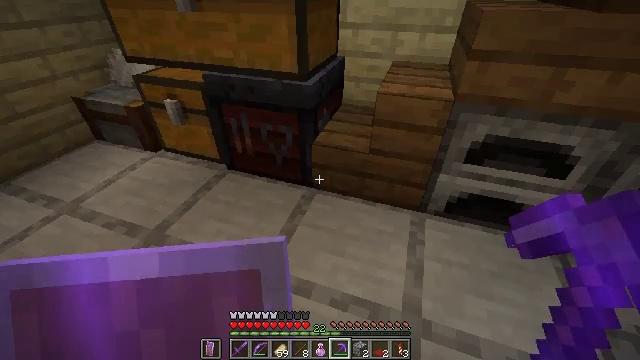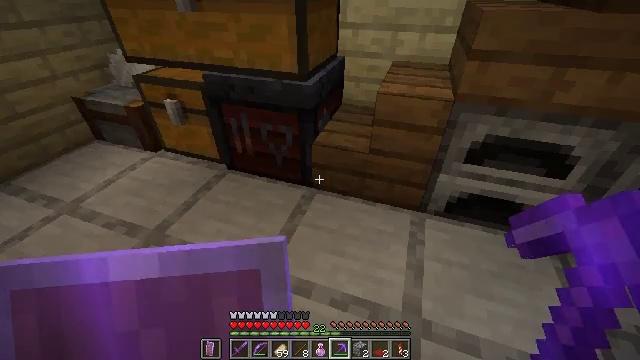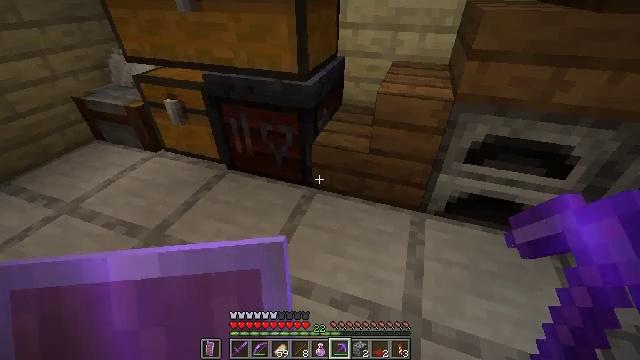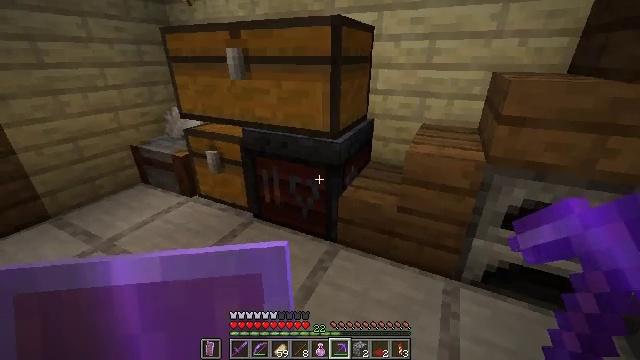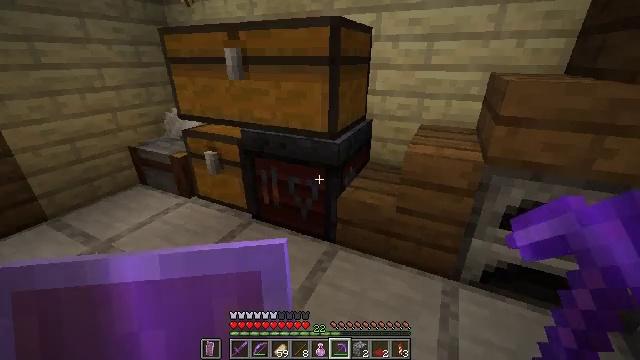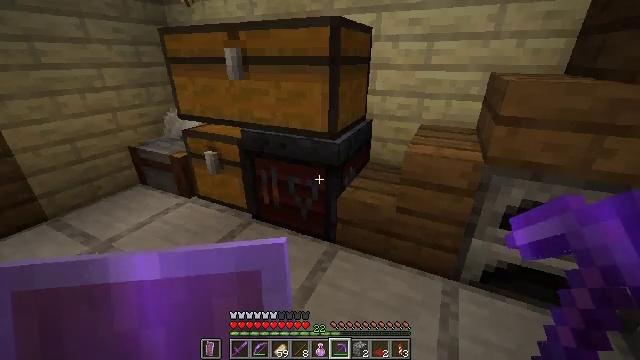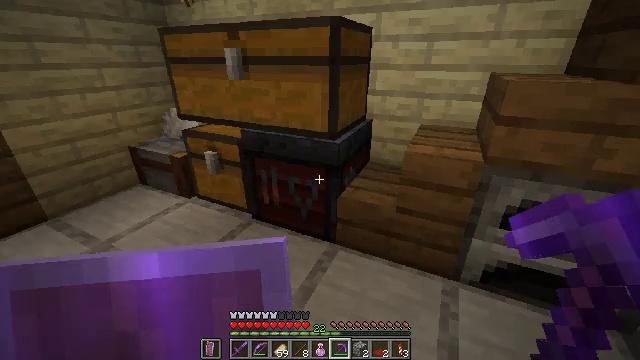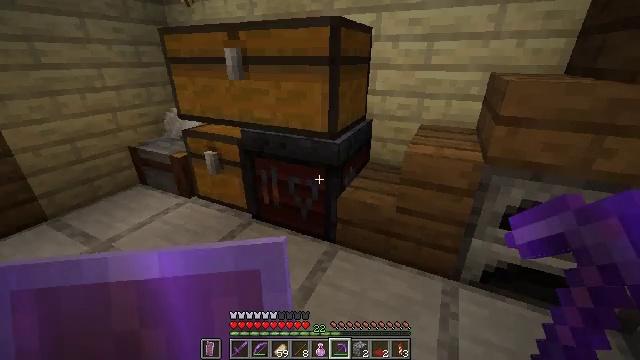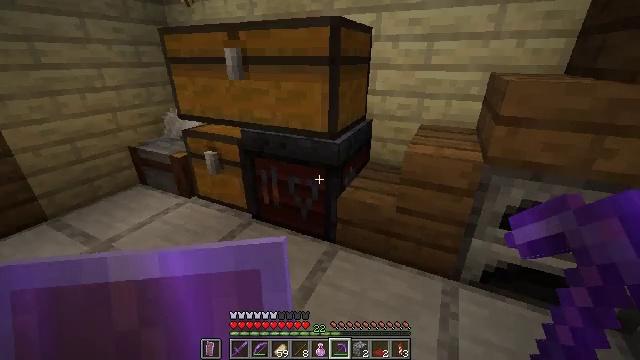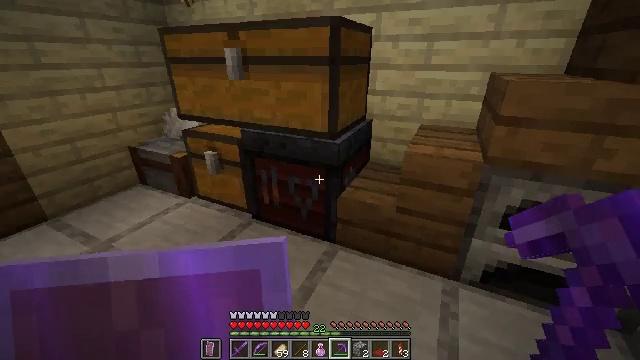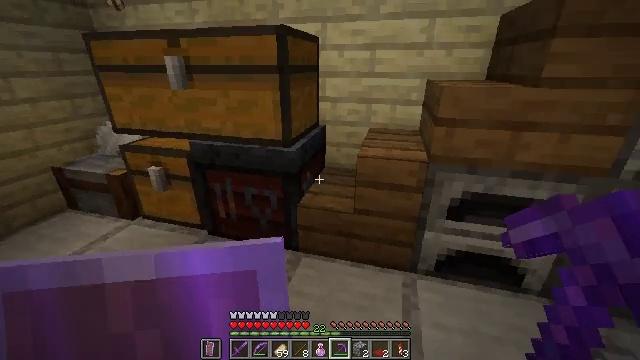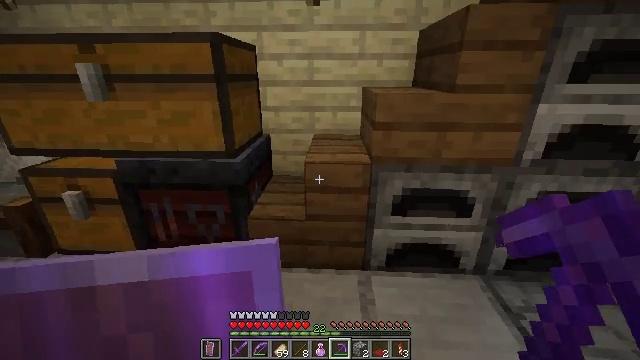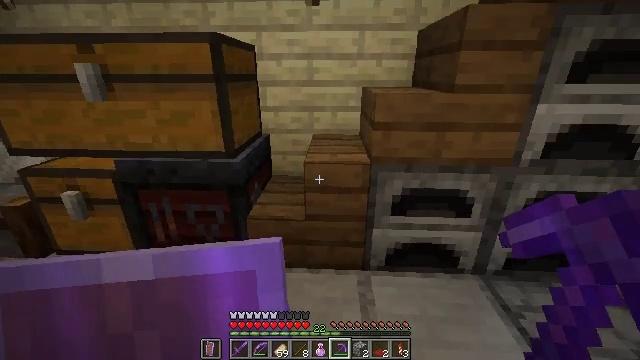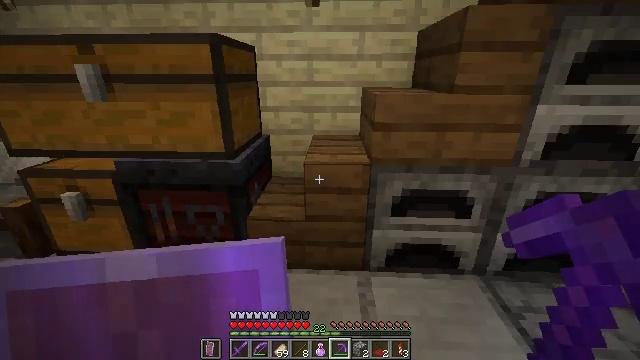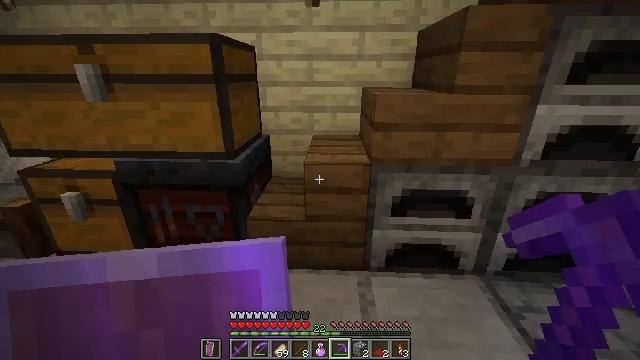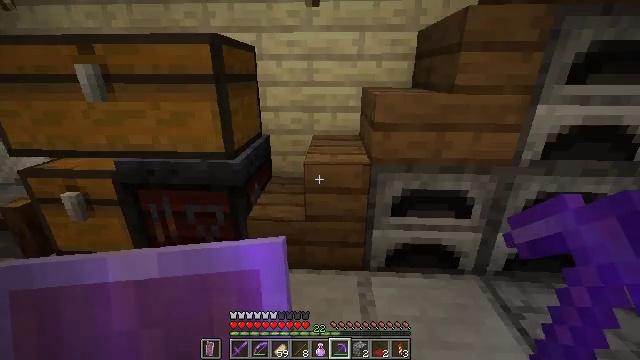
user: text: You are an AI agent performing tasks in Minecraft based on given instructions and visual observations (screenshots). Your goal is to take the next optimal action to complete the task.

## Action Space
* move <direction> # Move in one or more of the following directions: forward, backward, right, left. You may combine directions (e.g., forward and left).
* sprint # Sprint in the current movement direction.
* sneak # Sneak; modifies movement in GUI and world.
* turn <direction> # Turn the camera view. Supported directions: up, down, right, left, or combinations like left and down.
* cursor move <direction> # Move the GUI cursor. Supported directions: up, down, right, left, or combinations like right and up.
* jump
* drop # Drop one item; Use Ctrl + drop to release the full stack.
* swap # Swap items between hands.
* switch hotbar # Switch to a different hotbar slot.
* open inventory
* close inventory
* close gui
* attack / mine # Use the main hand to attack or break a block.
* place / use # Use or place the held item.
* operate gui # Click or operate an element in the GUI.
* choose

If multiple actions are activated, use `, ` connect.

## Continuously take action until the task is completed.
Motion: motion action
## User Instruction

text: Break the spruce leaves to clear the area.
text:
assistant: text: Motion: no_op
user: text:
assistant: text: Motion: no_op
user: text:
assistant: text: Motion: turn left and up
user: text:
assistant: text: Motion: no_op
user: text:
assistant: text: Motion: no_op
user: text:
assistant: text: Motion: no_op
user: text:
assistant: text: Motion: no_op
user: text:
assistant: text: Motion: no_op
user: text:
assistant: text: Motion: no_op
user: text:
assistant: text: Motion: turn right and up
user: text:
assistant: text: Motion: turn right and up
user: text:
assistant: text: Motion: no_op
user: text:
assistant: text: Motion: no_op
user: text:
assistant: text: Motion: no_op
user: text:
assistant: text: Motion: no_op
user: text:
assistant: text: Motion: no_op
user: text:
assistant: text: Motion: turn left
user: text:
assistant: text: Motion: move forward, turn left
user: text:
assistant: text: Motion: move forward
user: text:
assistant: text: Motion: move forward
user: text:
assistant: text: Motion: move forward
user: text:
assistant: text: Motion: move forward
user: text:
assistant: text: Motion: move forward
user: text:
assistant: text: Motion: move forward, jump
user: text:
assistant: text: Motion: move forward, jump
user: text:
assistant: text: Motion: move forward, jump
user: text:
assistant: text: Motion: move forward, jump
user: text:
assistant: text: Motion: move forward, jump
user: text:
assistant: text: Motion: move forward
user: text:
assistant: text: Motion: move forward, turn right